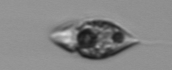
Label: Amphidinium